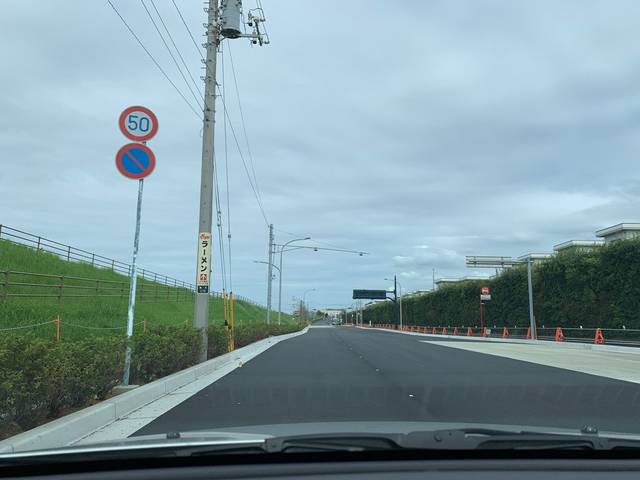
Region: Japan
Coordinates: 35.641, 139.88